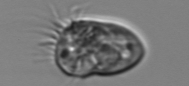
Label: Strombidium_morphotype1